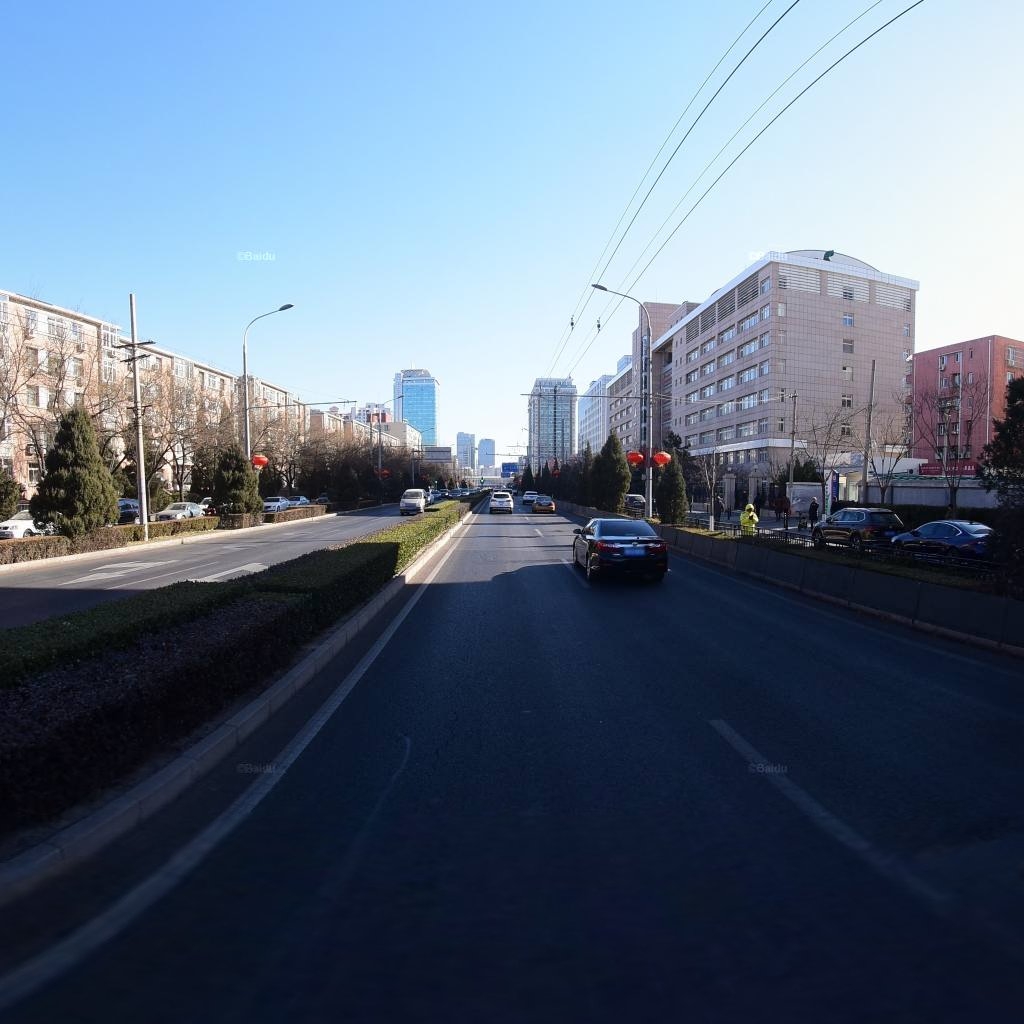
Region: Dongcheng
Road damage annotations: longitudinal patch, longitudinal crack